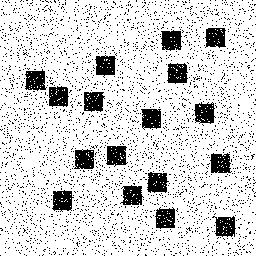
Squares: 17
Triangles: 0
Stars: 0
Total shapes: 17